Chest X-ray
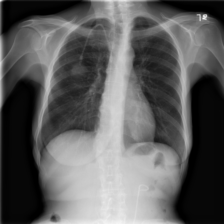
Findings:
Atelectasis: negative
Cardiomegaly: negative
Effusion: negative
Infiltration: negative
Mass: negative
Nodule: negative
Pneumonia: negative
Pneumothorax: negative
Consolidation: negative
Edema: negative
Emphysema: negative
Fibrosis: negative
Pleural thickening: negative
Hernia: negative